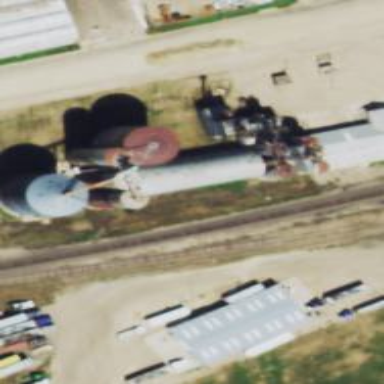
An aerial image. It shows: Silo.